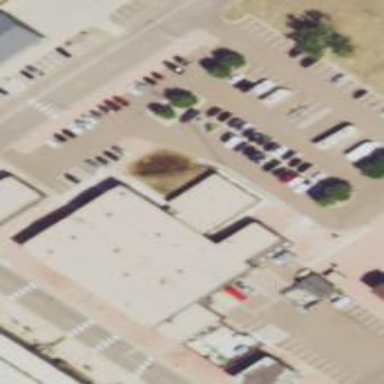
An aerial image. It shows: Parking area.